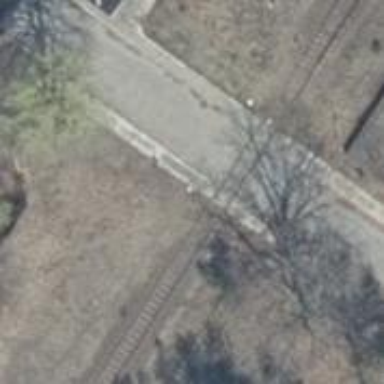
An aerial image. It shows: Level crossing with double half barrier.